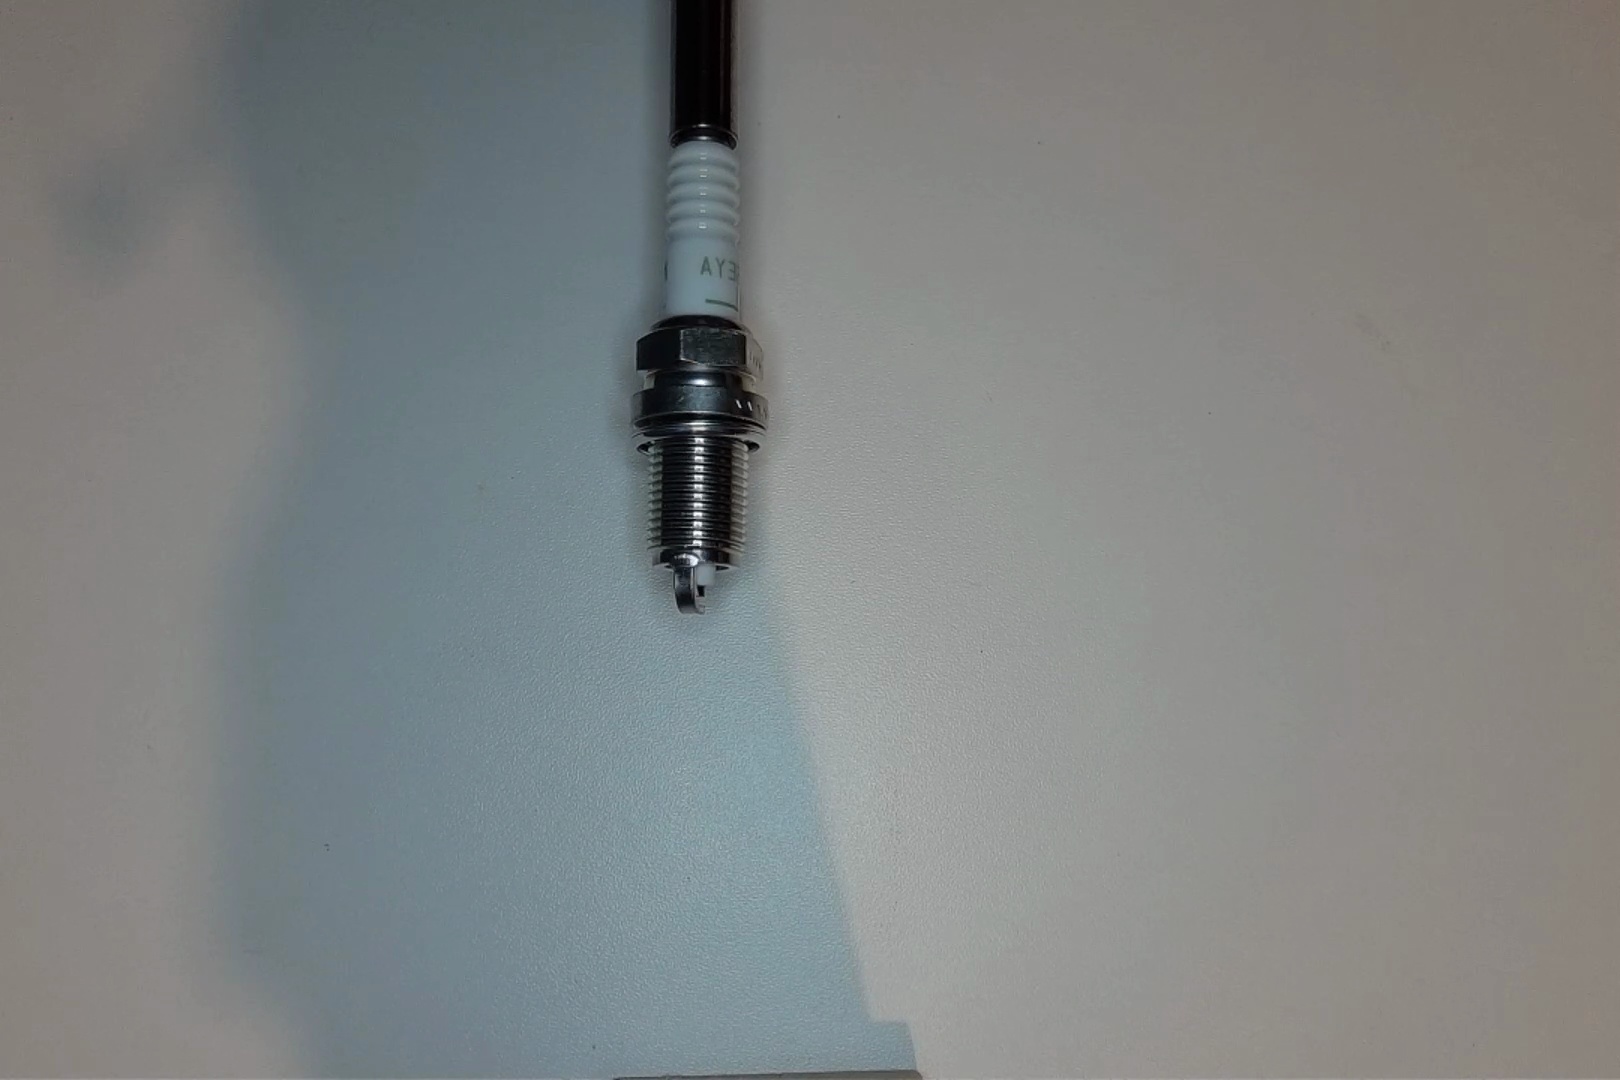
Label: no anomaly